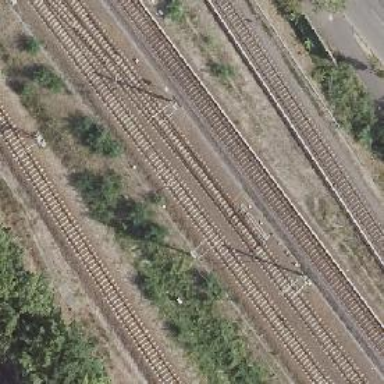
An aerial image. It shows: Railway signal.